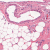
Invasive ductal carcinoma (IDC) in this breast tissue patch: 0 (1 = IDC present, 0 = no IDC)